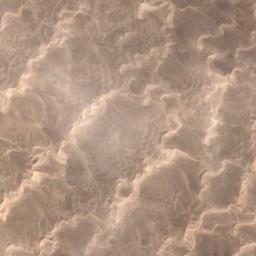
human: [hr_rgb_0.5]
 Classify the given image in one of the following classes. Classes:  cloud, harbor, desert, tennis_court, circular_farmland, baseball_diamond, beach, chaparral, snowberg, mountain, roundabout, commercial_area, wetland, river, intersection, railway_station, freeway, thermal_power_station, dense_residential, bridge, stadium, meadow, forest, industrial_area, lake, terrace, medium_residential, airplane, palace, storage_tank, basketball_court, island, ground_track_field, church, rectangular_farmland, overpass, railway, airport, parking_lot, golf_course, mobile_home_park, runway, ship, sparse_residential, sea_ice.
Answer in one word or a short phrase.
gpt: desert